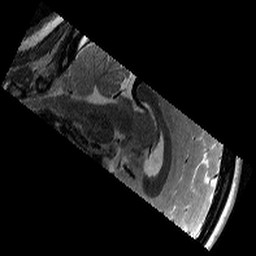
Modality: T2w
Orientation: sagittal
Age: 13
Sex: female
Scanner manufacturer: siemens
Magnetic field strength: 3 T
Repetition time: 9.23 s
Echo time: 0.067 s